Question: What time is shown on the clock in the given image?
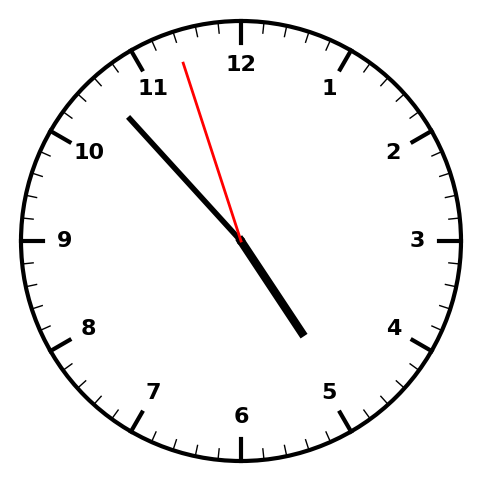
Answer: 04:52:57